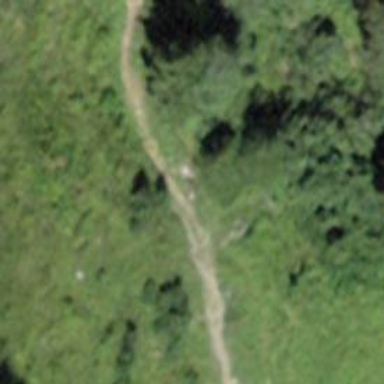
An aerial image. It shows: Path with excellent trail visibility.